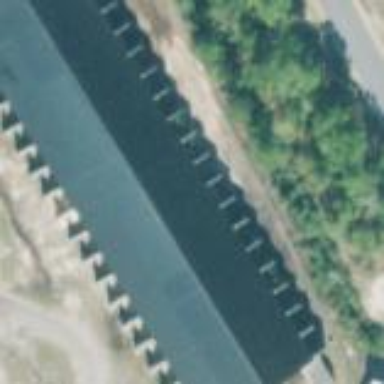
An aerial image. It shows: Industrial building.